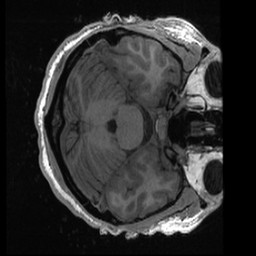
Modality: T1w
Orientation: axial
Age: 18
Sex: female